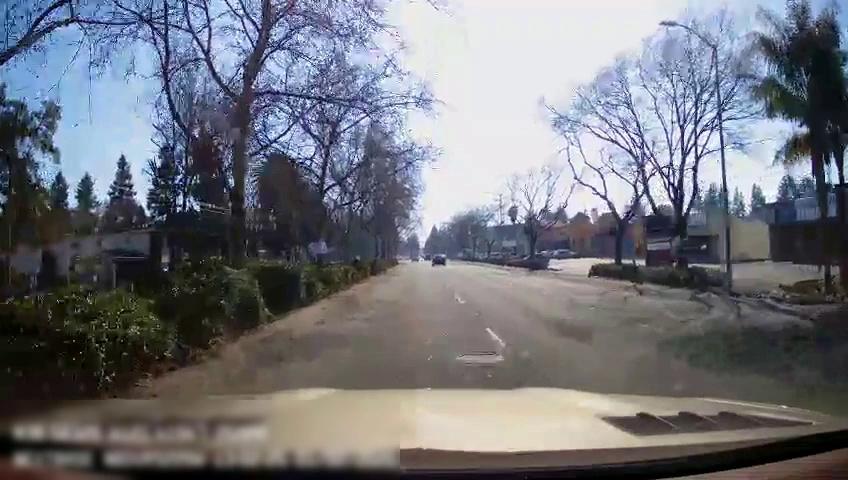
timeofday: Day
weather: Sunny
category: Drivable Space
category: Vehicles | Car
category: Lanes | Current Lane
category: Lanes | Alternate Lane